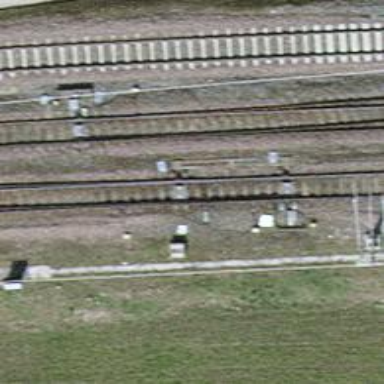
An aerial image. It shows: Railway switch.